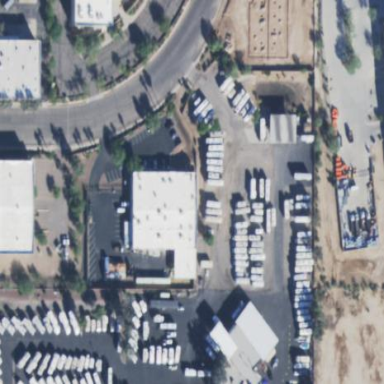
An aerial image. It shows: Caravan shop.